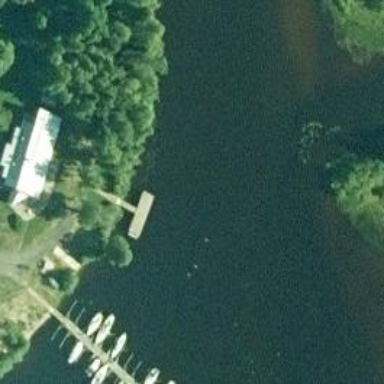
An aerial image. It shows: Man-made pier.